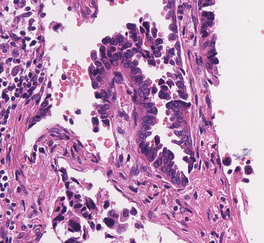
Tumor epithelial tissue: yes
Tumor-associated stroma tissue: yes
Normal tissue: no